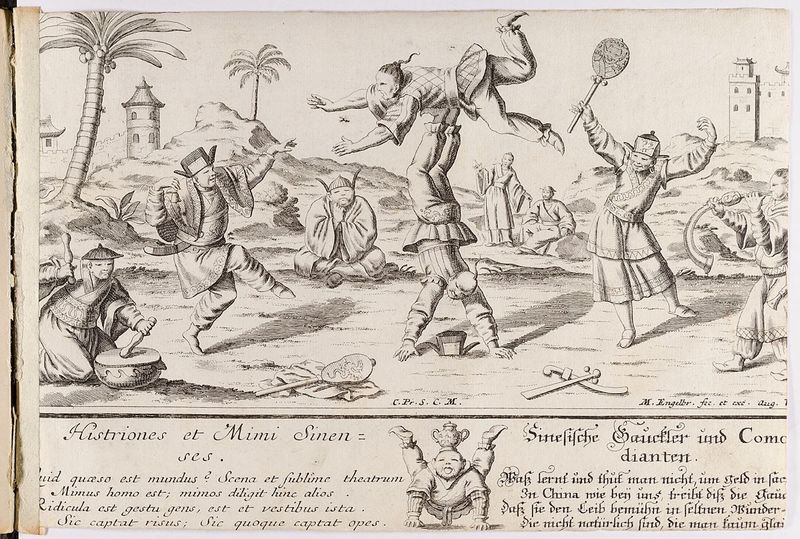
Titel: Chinesische Gaukler und Komödianten
Künstler: Martin Engelbrecht
Standort: Hamburg
Institution: Museum für Kunst und Gewerbe Hamburg
Schlagwörter: bewegung, barock, papier, grafik, graphik, musizieren, palme, fotografie, photographie, druckgraphik, druckgrafik, stich, trommel, gaukler, kupferstich, wasserzeichen, phantastik, das, reproduktionen, barockzeit, barockzeitalter, druckerzeugnisse, völker, nationalitäten, arecaceae, palmae, ornamentstich, vorlageblätter, chinesendarstellungen, länder, fantastische, parallelwelt, phantasiewelt, komödie, komödianten, straßenkünstler